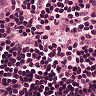
Metastatic tissue present: no